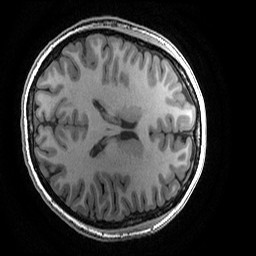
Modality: T1w
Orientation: axial
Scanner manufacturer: ge
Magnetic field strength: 3 T
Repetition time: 0.008156 s
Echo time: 0.00318 s